Aerial crown-view tile of a tropical tree (Barro Colorado Island, Panama), acquired 20250915:
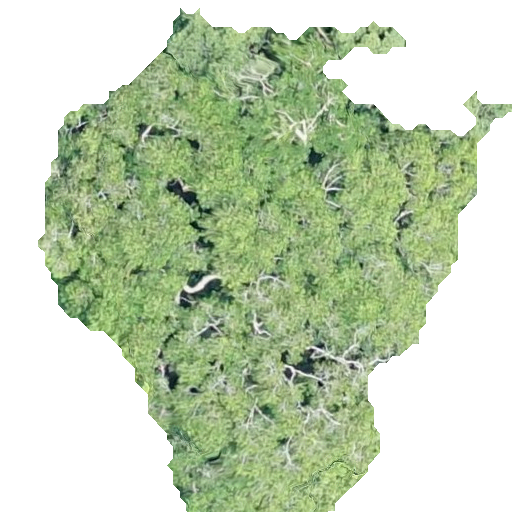
Species: Guatteria lucens
GBIF accepted scientific name: Guatteria lucens
Crown area: 210.894 m²